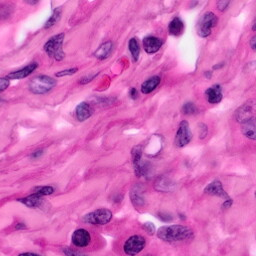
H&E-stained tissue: Pancreatic